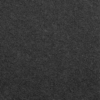
Label: dusty